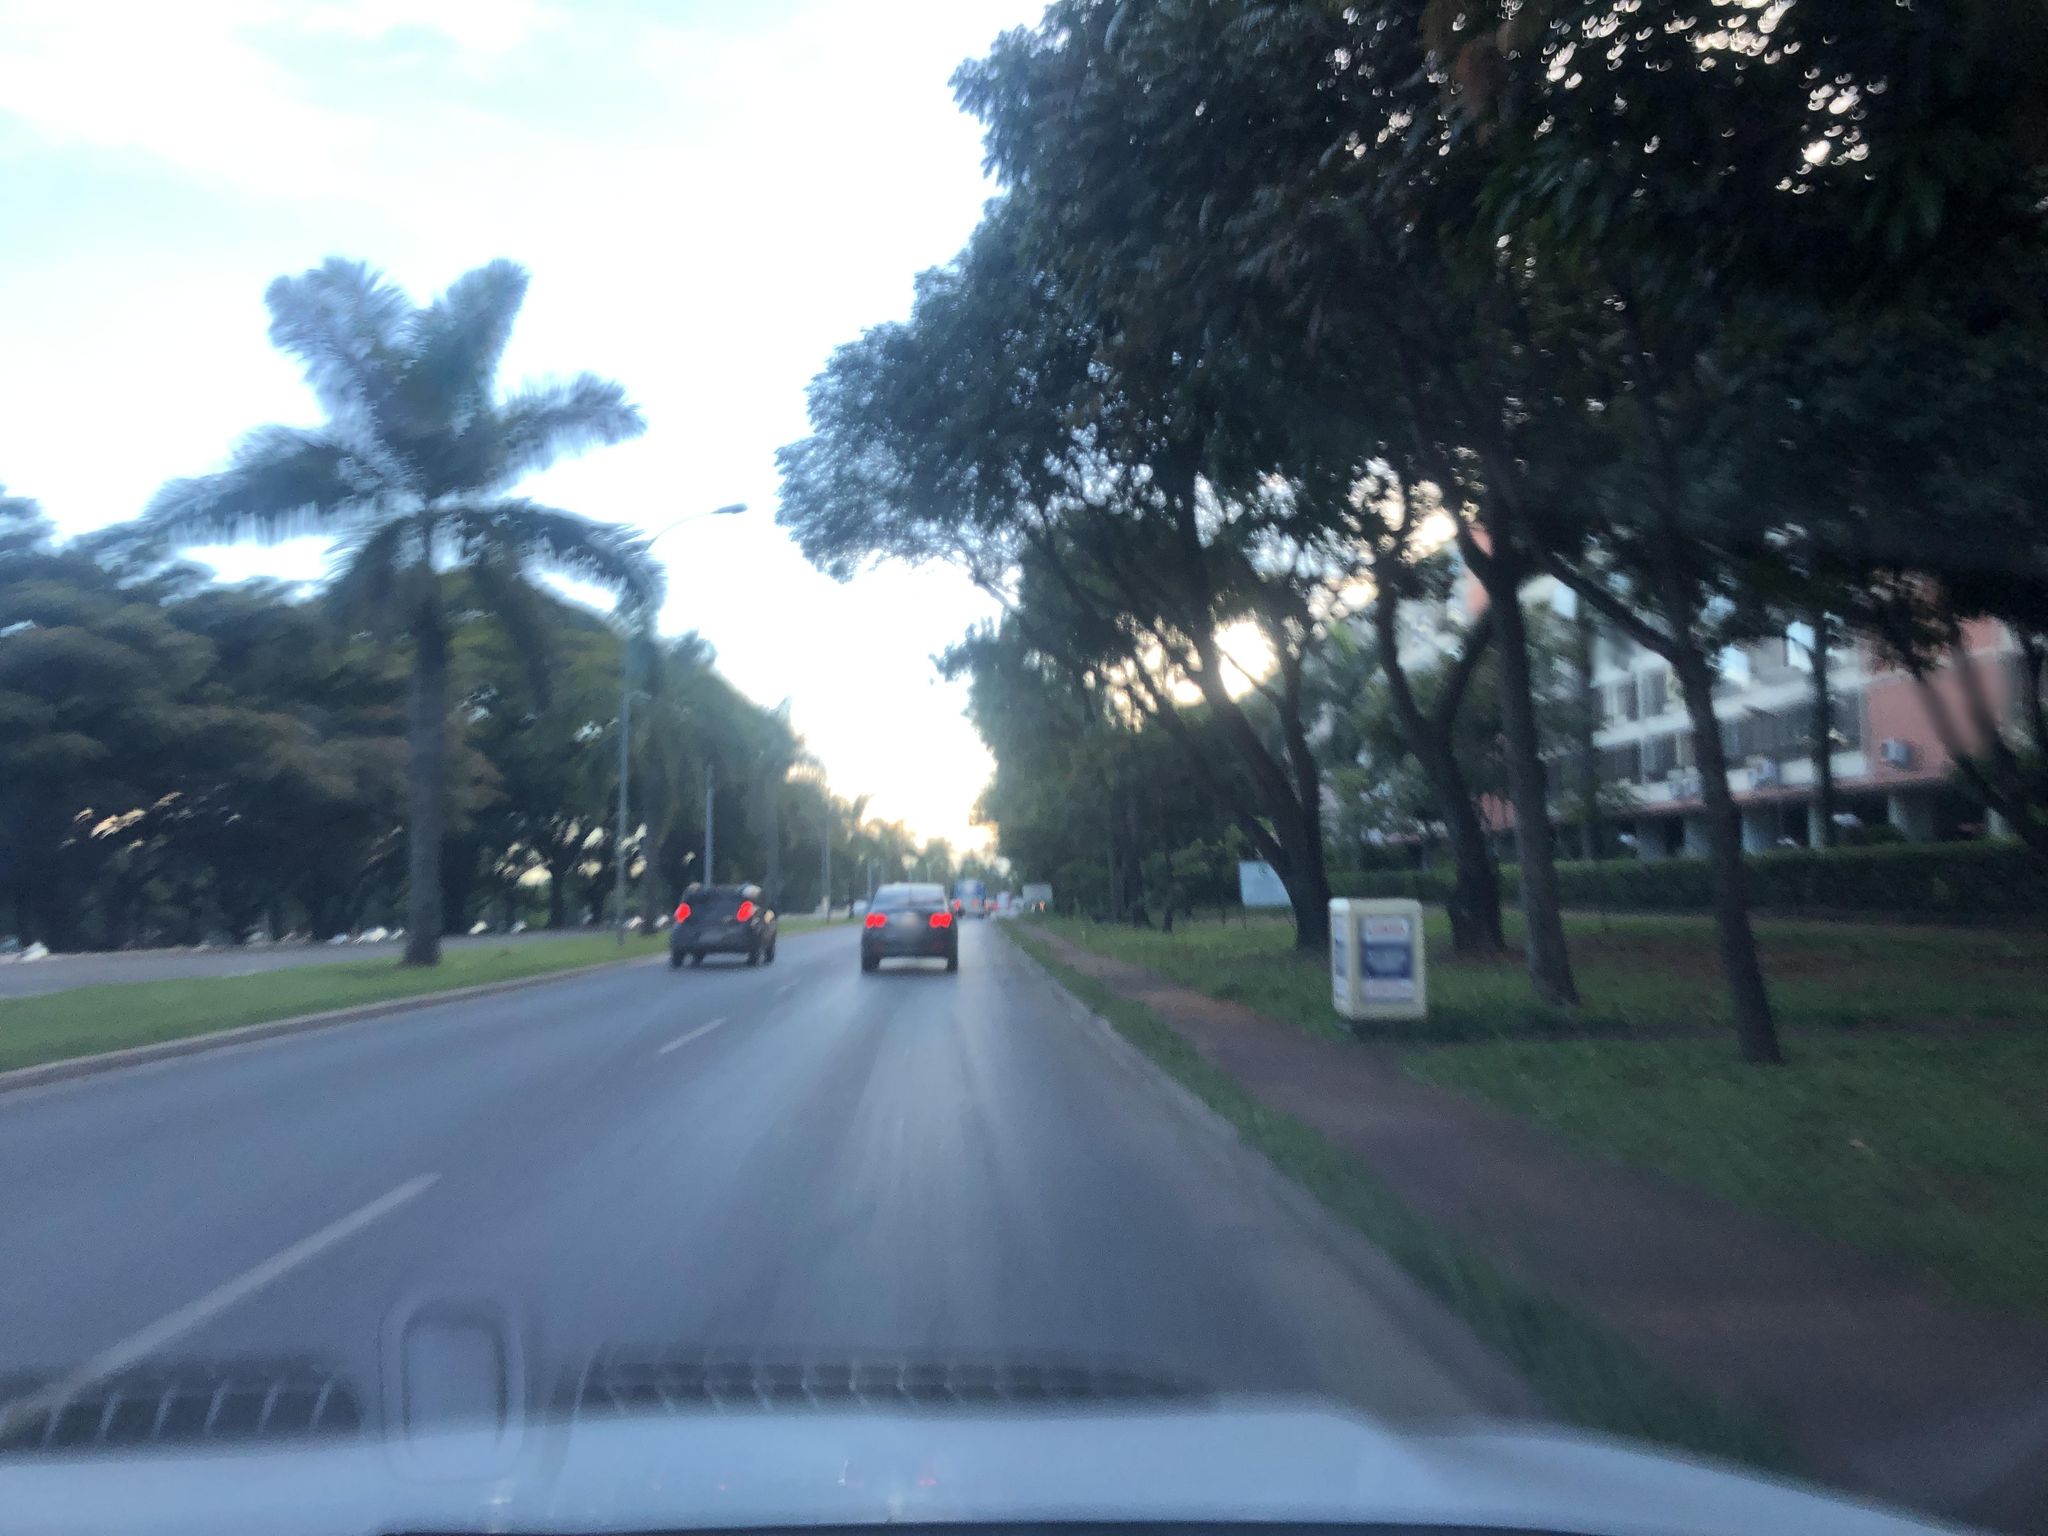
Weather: cloudy
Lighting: day
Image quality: slightly poor
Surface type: driving surface
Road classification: primary
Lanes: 2, 3
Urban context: urban centre
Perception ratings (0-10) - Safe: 3.81, Lively: 6.81, Beautiful: 9.2, Boring: 0.76, Depressing: 0.4, Wealthy: 5.61